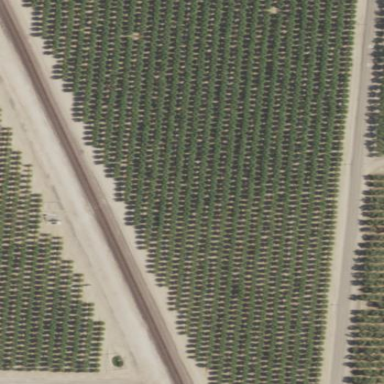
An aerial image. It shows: Orchard with nectarine trees.